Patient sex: F
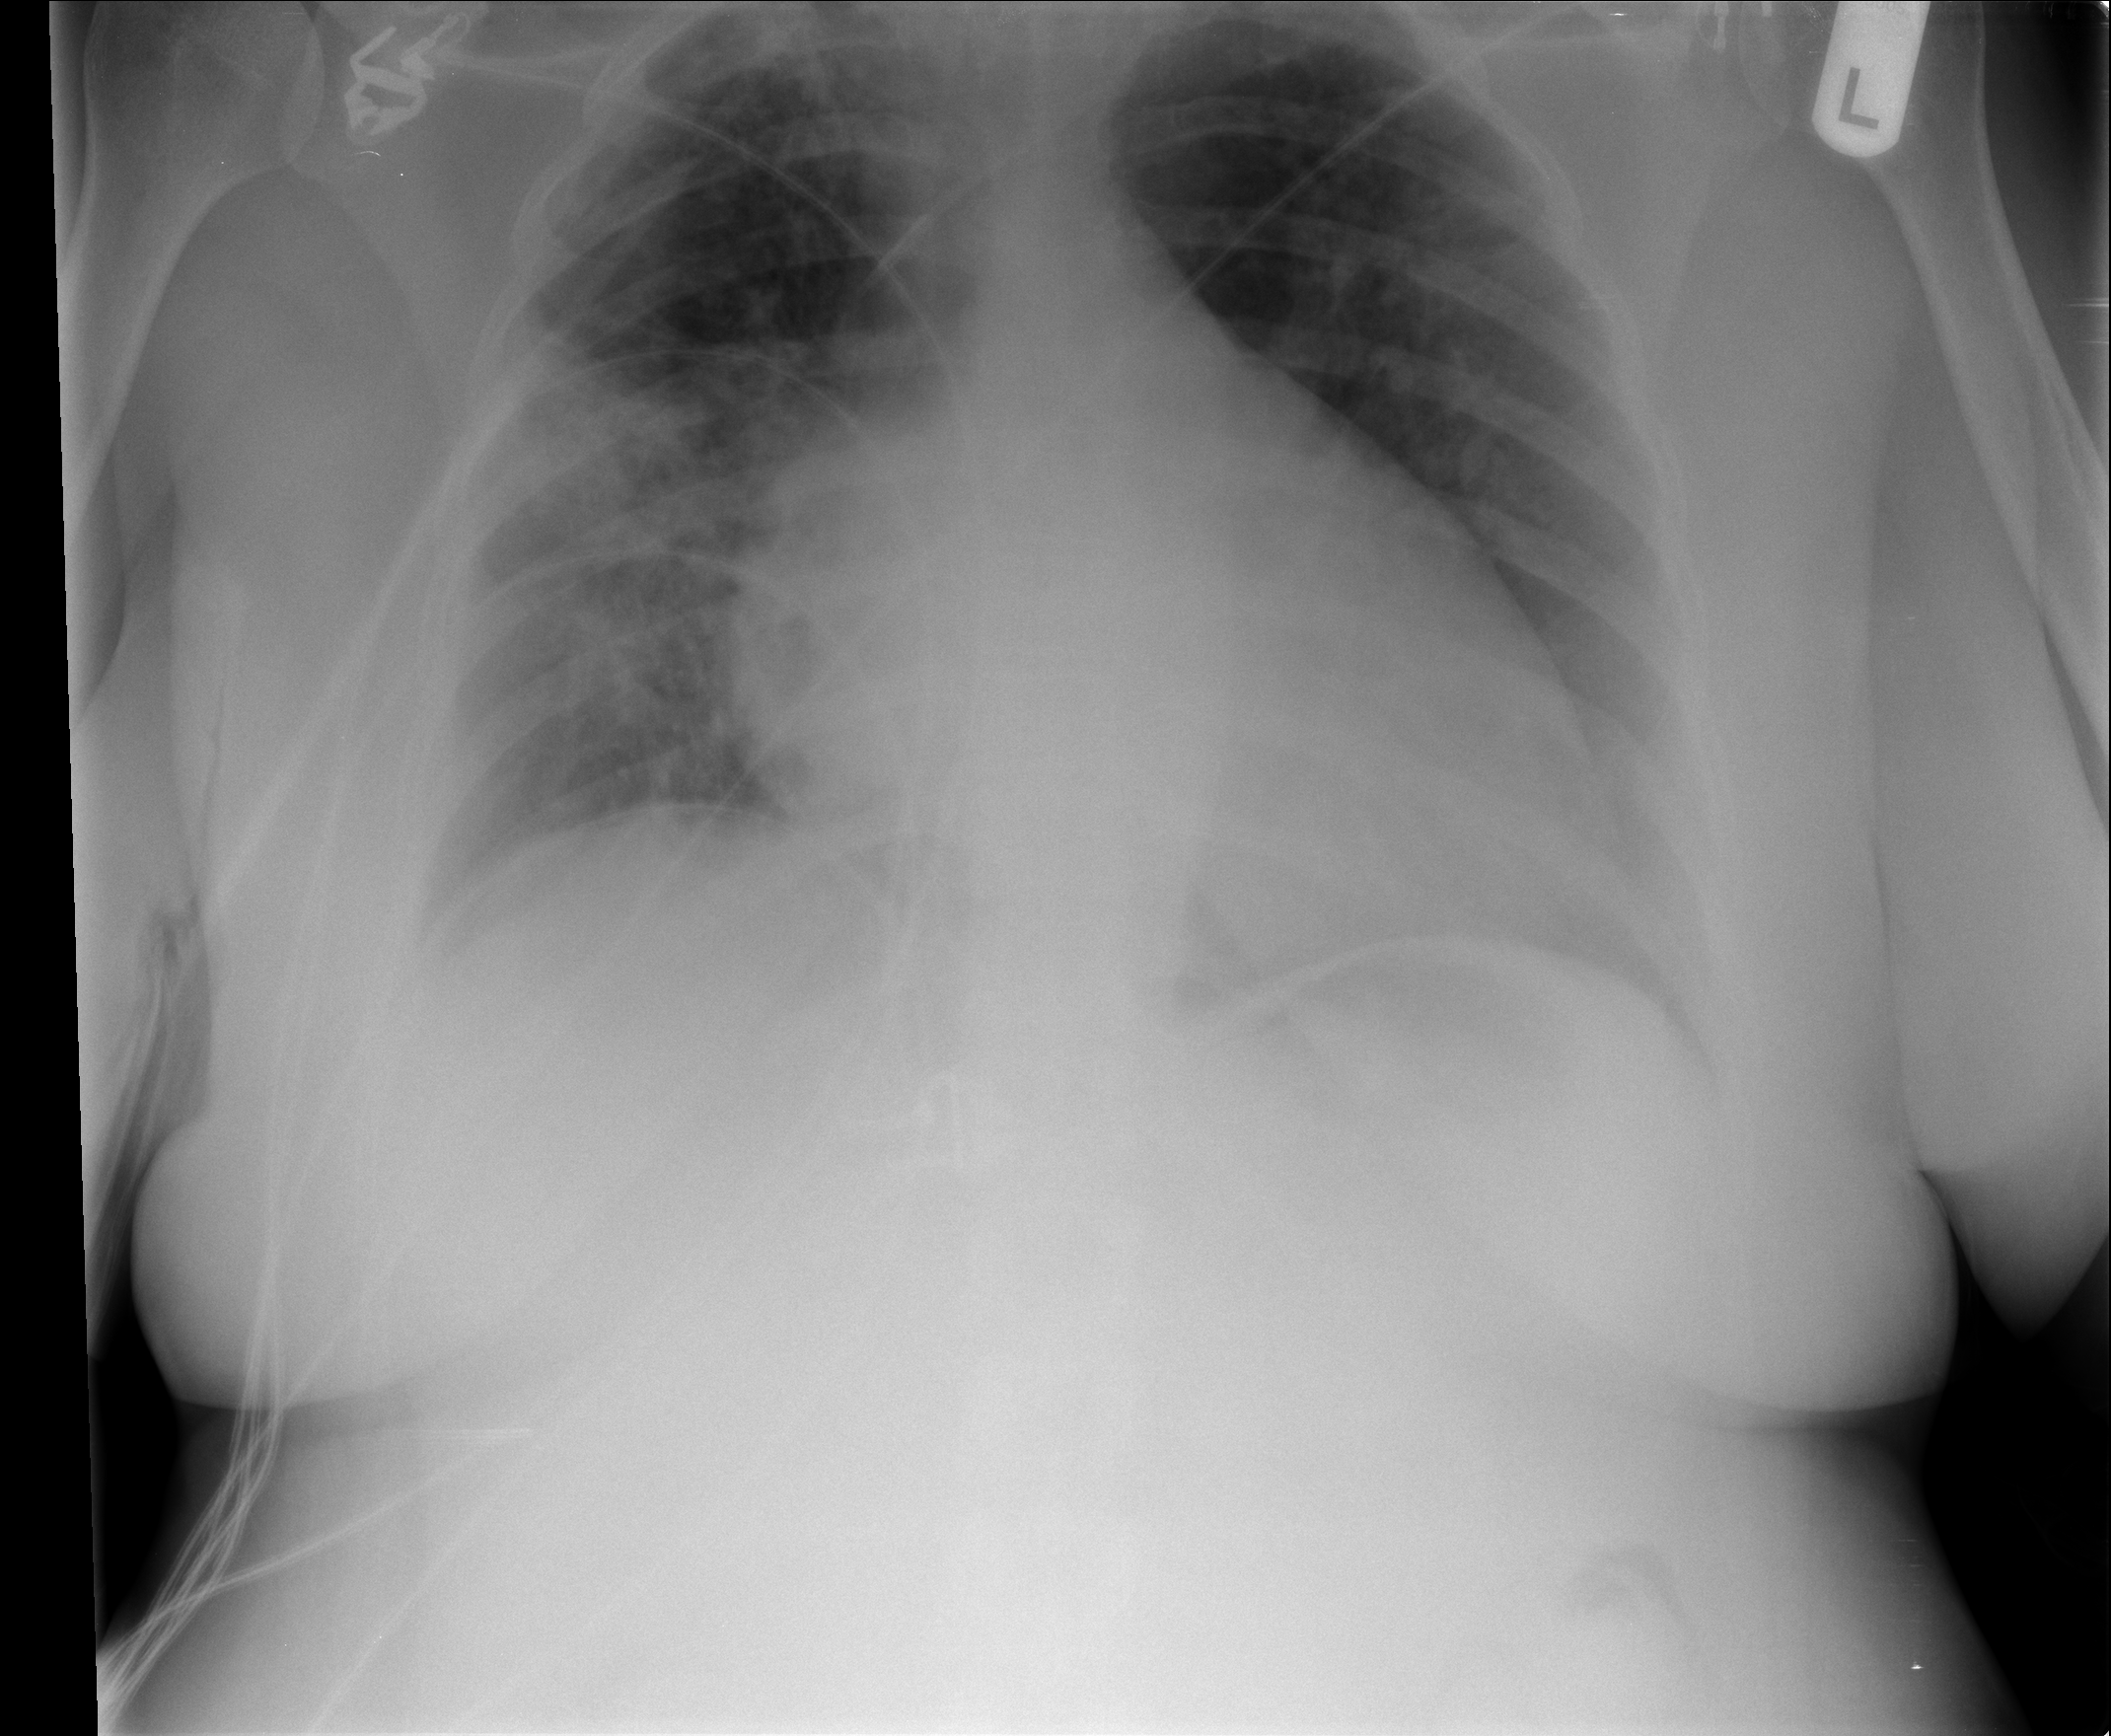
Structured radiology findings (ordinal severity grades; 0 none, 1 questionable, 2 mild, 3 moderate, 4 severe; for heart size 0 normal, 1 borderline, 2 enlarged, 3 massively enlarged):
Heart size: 2
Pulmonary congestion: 2
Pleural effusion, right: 1
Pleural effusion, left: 0
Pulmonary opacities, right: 2
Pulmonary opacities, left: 0
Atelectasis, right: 2
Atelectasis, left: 0